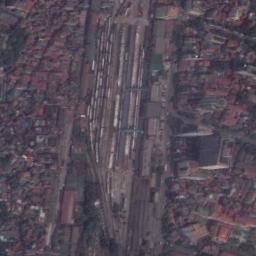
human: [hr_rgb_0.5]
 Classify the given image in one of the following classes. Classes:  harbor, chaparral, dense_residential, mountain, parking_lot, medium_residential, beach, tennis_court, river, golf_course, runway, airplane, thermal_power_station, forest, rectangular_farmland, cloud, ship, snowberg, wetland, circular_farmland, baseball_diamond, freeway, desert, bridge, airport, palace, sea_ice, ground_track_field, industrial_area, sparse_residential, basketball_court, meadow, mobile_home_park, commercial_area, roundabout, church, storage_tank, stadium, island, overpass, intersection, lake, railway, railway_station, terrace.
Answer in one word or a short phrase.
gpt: railway_station